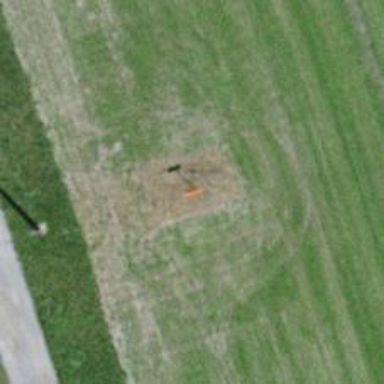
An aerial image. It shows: Pole supporting roof covering pipeline marker.